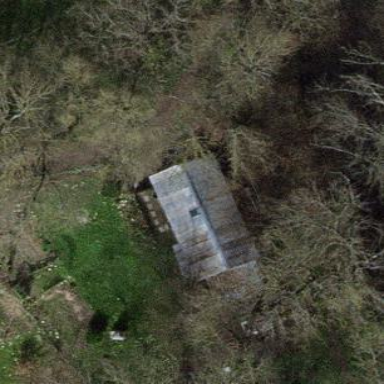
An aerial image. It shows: Shed building.